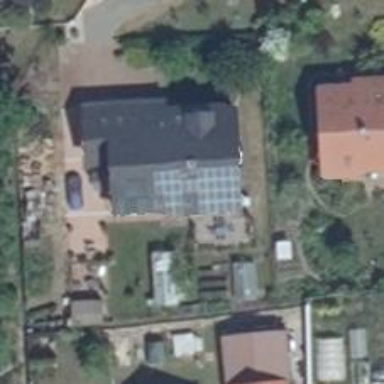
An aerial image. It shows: Solar-powered generator using photovoltaic technology. This small installation generates electricity through solar photovoltaic panels.